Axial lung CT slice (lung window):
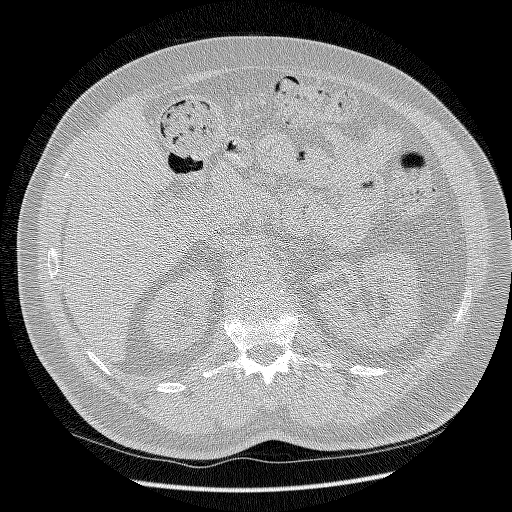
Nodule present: no